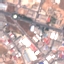
Land use / land cover class: Industrial